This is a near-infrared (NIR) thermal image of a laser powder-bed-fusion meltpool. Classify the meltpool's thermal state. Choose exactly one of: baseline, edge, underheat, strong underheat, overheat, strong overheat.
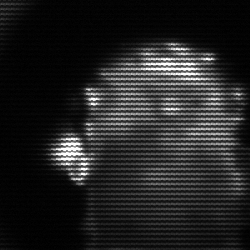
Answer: baseline